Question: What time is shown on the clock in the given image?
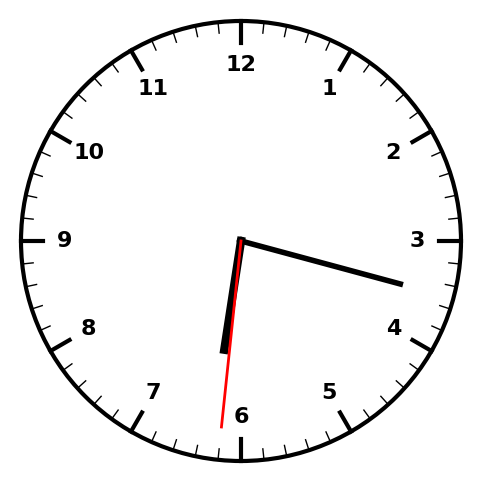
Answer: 06:17:31